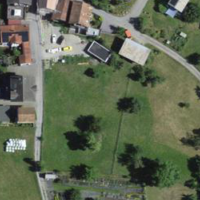
EUNIS habitat code: 55
Species observed at this site:
Amelanchier ovalis